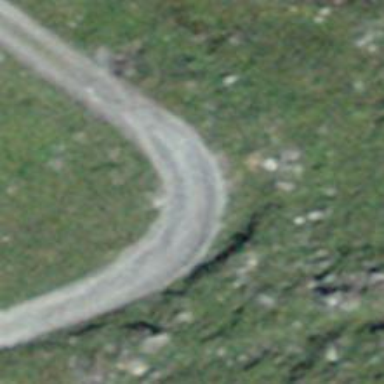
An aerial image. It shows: Gravel track with grade 2 tracktype.